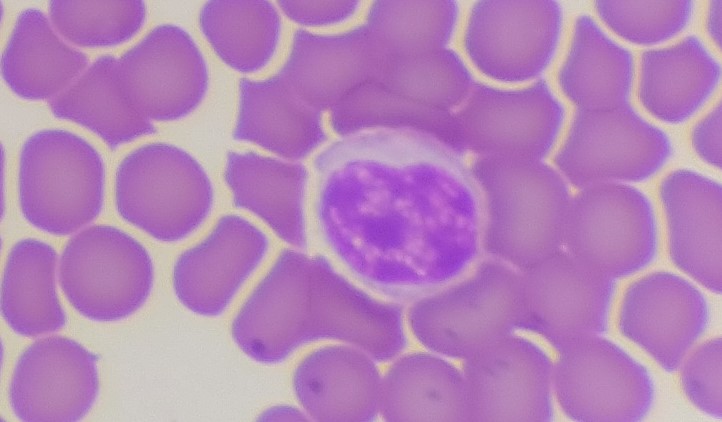
White blood cell type: Lymphocyte